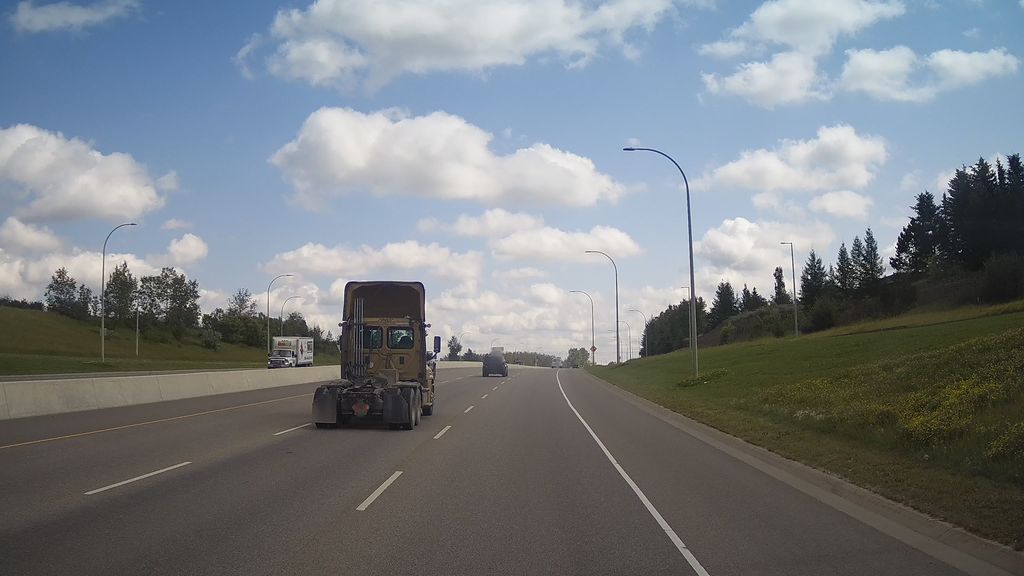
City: edmonton